Question: I am trying to create a child inside of a parent in an page.
I have a small problem which i can't figure out how to resolve. (I will show in the attached image)

The code is bellow:
'''
<asp:Panel ID="pnlUserActionSummary" runat="server" Visible="false">
<h3><b>User Actions</b></h3>
<hr/>
<asp:Repeater id="UserActionDetailsRepeader" runat="server" OnItemDataBound="UserActionDetailsRepeadetItemBound">
<ItemTemplate>
<h3><b><asp:Literal ID="lit1" runat="server" Text='<%# Eval("PhaseDisplayName") %>'></asp:Literal></b></h3>
<asp:Literal ID="lu1" runat="server" Text="Started On: "></asp:Literal>
<asp:Literal ID="lu2" runat="server" Text='<%#Eval("PhaseStartedOn")%>'></asp:Literal>
<br/>
<asp:Literal ID="lu3" runat="server" Text="Status: "></asp:Literal>
<asp:Literal ID="lu4" runat="server" Text='<%# Eval("PhaseStatus") %>'></asp:Literal>
<br/>
<br/>
<asp:Repeater ID="TaskDetailsRepeater" runat="server">
<HeaderTemplate>
<table>
<thead>
<tr>
<th><asp:Literal ID="l1" runat="server" Text="User"></asp:Literal></th>
<th><asp:Literal ID="l2" runat="server" Text="Status"></asp:Literal></th>
<th><asp:Literal ID="l3" runat="server" Text="Completed On"></asp:Literal></th>
<th><asp:Literal ID="l4" runat="server" Text="Comment"></asp:Literal></th>
</tr>
</thead>
<tbody>
<tr runat="server" id="itemPlaceholder">
</tr>
</tbody>
</table>
</HeaderTemplate>
<ItemTemplate>
<tr>
<td><%#DataBinder.Eval(Container.DataItem, "UserName")%></td>
<td><%#DataBinder.Eval(Container.DataItem, "Status")%></td>
<td><%#DataBinder.Eval(Container.DataItem, "CompletedOn")%></td>
<td><%#DataBinder.Eval(Container.DataItem, "Comment")%></td>
</tr>
</ItemTemplate>
</asp:Repeater>
<br />
<br />
</ItemTemplate>
</asp:Repeater>
<br />
</asp:Panel>
'''
Can you suggest me please how can I change the code in order to have a real table, not a simple line.
The collections I bind:
'''
private void PlaceToBindParentDataSource()
{
UserActionDetailsRepeader.DataSource = UserActions;
UserActionDetailsRepeader.DataBind();
}
protected void UserActionDetailsRepeadetItemBound(object sender, RepeaterItemEventArgs args)
{
Repeater childRepeater = (Repeater)args.Item.FindControl("TaskDetailsRepeater");
var boundItem = (UserActionsDetails)args.Item.DataItem;
var userAction = UserActions.FirstOrDefault(x => x.Key.Equals(boundItem.Key));
var itemTaskDetails = userAction.TaskDetails;
childRepeater.DataSource = itemTaskDetails;
childRepeater.DataBind();
}
protected List<UserActionsDetails> UserActions;
public class UserActionsDetails
{
public Guid Key { get; set; }
public string PhaseDisplayName { get; set; }
public string PhaseStatus { get; set; }
public string PhaseStartedOn { get; set; }
public List<TaskDetails> TaskDetails { get; set; }
}
public class TaskDetails
{
public string UserName { get; set; }
public string Status { get; set; }
public string CompletedOn { get; set; }
public string Comment { get; set; }
}
'''
Thanks.
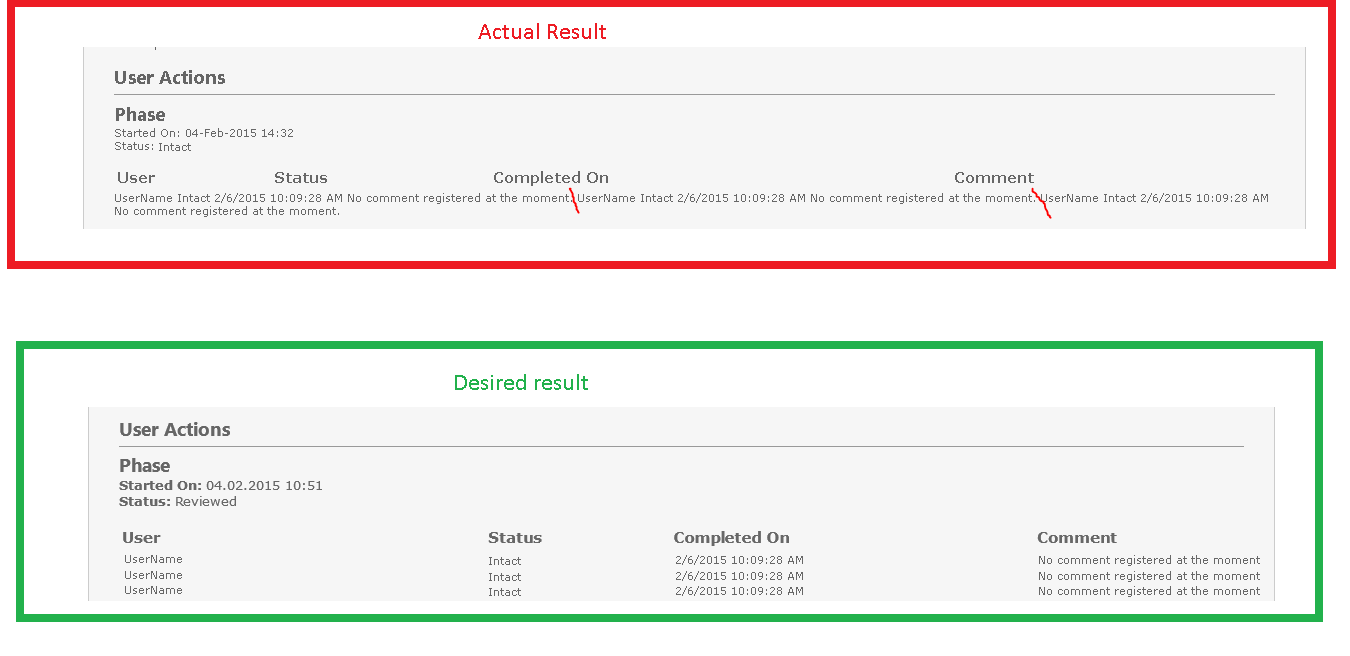
Answer: If you leave '<tbody>' unlosed in 'HeaderTemplate' and add a 'FooterTemplate' that closes it and the table it should work.
'''
<asp:Repeater ID="TaskDetailsRepeater" runat="server">
<HeaderTemplate>
<table>
<thead>
<tr>
<th><asp:Literal ID="l1" runat="server" Text="User"></asp:Literal></th>
<th><asp:Literal ID="l2" runat="server" Text="Status"></asp:Literal></th>
<th><asp:Literal ID="l3" runat="server" Text="Completed On"></asp:Literal></th>
<th><asp:Literal ID="l4" runat="server" Text="Comment"></asp:Literal></th>
</tr>
</thead>
<tbody>
</HeaderTemplate>
<ItemTemplate>
<tr>
<td><%#DataBinder.Eval(Container.DataItem, "UserName")%></td>
<td><%#DataBinder.Eval(Container.DataItem, "Status")%></td>
<td><%#DataBinder.Eval(Container.DataItem, "CompletedOn")%></td>
<td><%#DataBinder.Eval(Container.DataItem, "Comment")%></td>
</tr>
</ItemTemplate>
<FooterTemplate>
</tbody>
</table>
</FooterTemplate>
</asp:Repeater>
'''